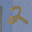
Label: 2